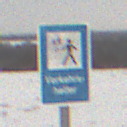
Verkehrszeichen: Verkehrshelfer
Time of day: MorningAfternoon
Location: Outdoor (Nature)
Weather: Overcast
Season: Winter
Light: Natural